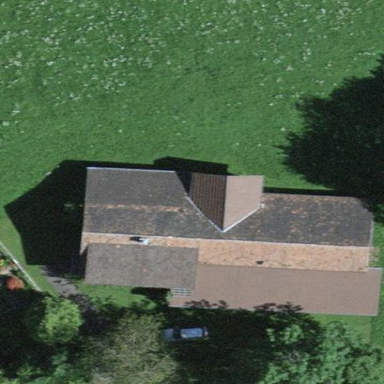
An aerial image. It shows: Farm building.